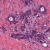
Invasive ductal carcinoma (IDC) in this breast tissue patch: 1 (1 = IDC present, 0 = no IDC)